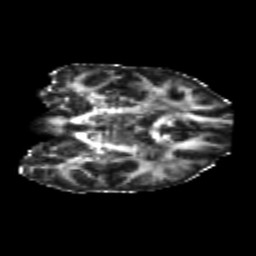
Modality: FA
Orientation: coronal
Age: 22
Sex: female
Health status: healthy
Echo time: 0.074 s